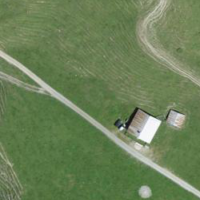
EUNIS habitat code: 24
Species observed at this site:
Plantago media